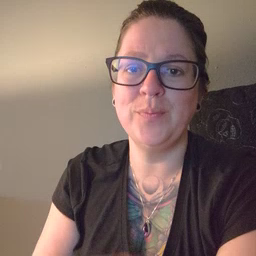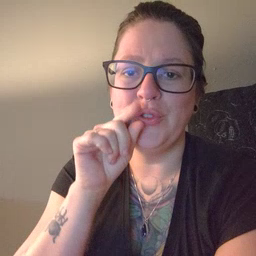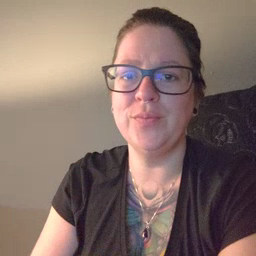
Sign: bird